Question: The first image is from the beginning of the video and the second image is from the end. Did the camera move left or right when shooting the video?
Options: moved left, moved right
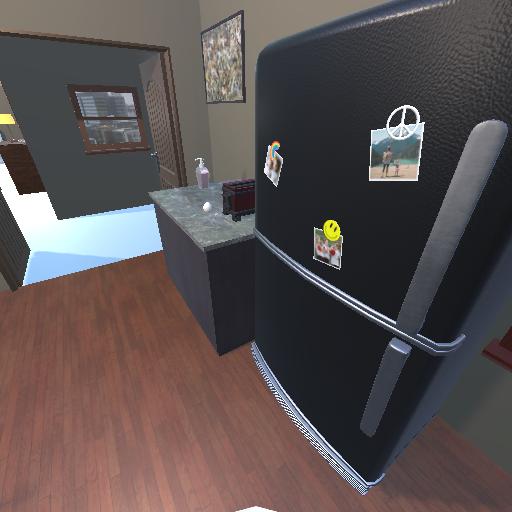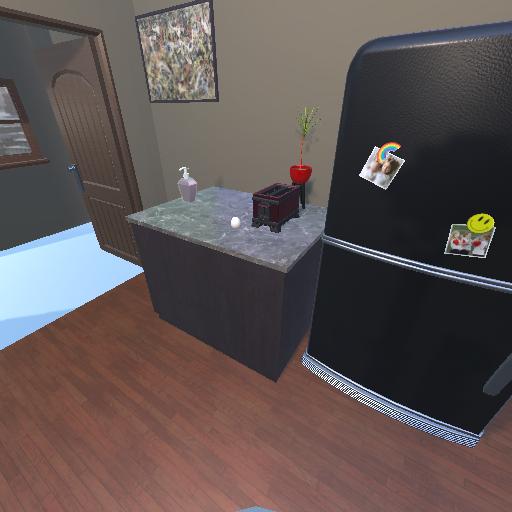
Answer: moved left